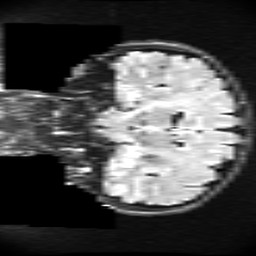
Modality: FLAIR
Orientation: coronal
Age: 22
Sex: female
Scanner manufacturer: ge
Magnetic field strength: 3 T
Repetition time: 11 s
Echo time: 0.1497 s